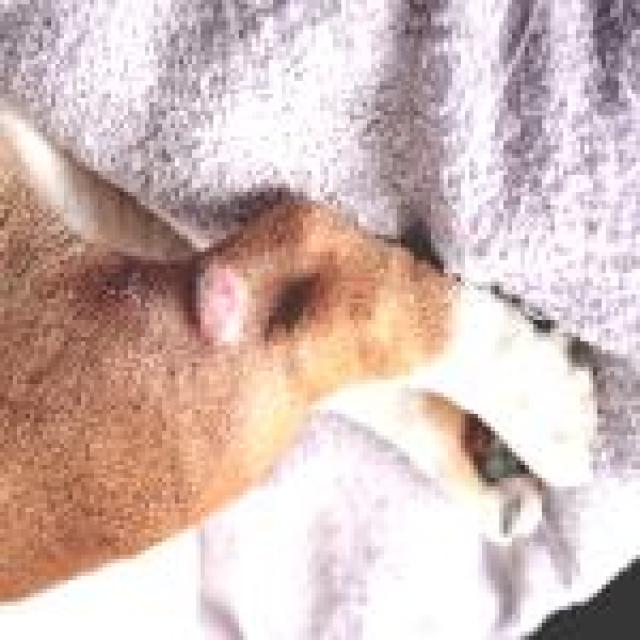
Canine fungal skin infection — characterized by alopecia, scaling, crusting, and circular lesions. Common agents include Malassezia and Candida species.